Question: I want to create my storyboard manually in code rather than have it load automatically, so I first removed the launch storyboard in the plist like so:

With this in my app delegate:
'''
- (BOOL)application:(UIApplication *)application didFinishLaunchingWithOptions:(NSDictionary *)launchOptions
{
UIStoryboard * storyboard = [UIStoryboard storyboardWithName:@"Main" bundle:nil];
UIViewController * initalViewController = [storyboard instantiateInitialViewController];
UIWindow *window = [[UIWindow alloc] init];
[window setRootViewController:initalViewController];
[window makeKeyAndVisible];
self.window = window;
return YES;
}
'''
The initial view controller loads correctly and is visible, however it does not get any touch events. I even set a breakpoint on touchesBegan. Does anyone know why the touches are not being delivered?
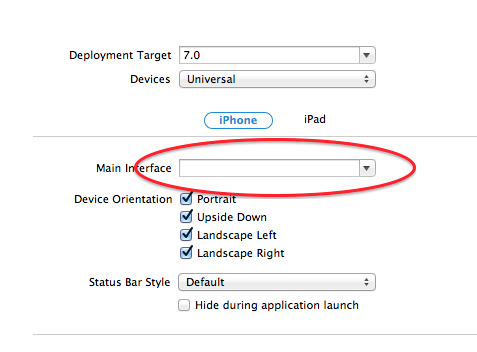
Answer: You have created your window with no frame, which will mean it actually has a frame of '{{0, 0}, {0, 0}}'. Views can not receive touches that are outside of their parents bounds therefore with a zero frame everything is out of the windows bounds.
You should probably update to something like this
'''
UIWindow *window = [[UIWindow alloc] initWithFrame:[UIScreen mainScreen].bounds];
'''
See the note from the <URL>
> :
When you use storyboards and the Xcode app templates to create an app, a window is created for you. If you choose to create a window in Interface Builder, be sure to select the Full Screen at Launch option in the Attributes inspector so that the window is sized appropriately for the current device.